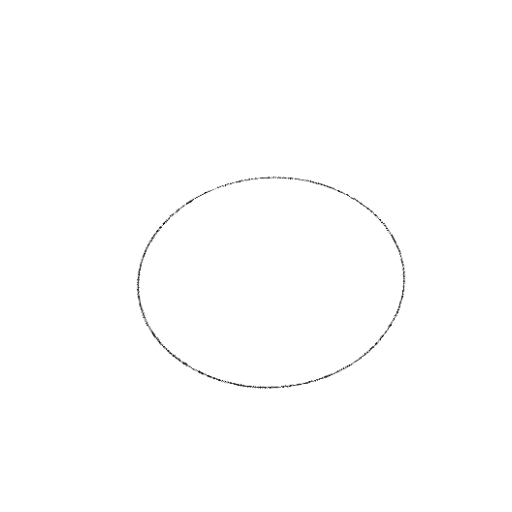
Crossing number: 0